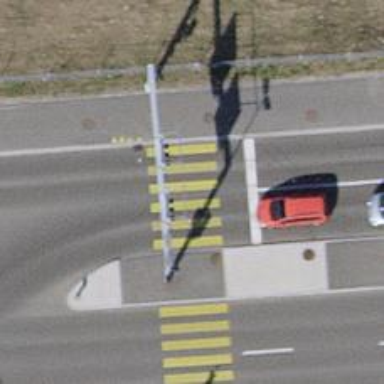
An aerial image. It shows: Primary highway with separate cycleway made of asphalt.